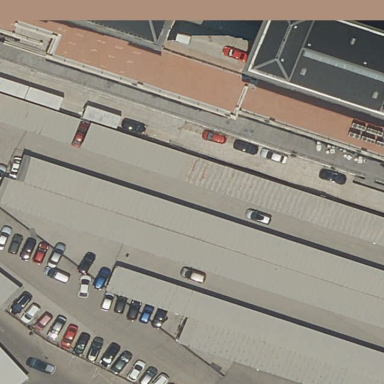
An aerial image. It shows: Carport building.